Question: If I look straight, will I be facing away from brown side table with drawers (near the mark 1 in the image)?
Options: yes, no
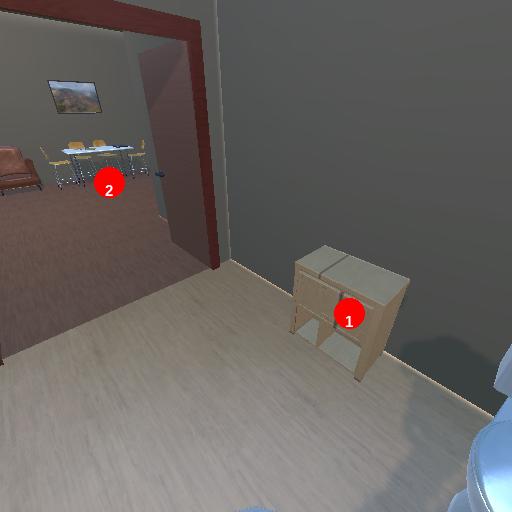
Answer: yes